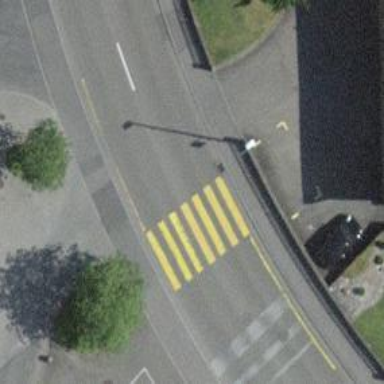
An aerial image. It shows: Zebra crossing on footway.